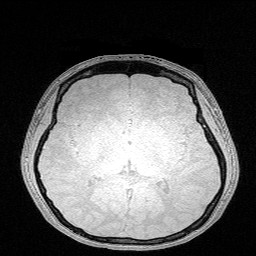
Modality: FLASH
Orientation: coronal
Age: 24
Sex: female